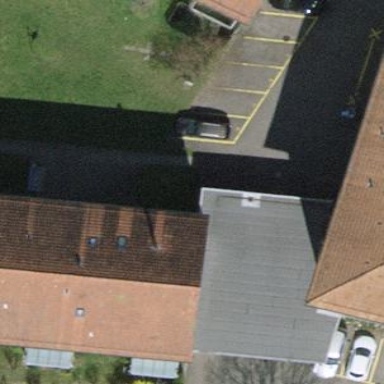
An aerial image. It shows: Group of garages.